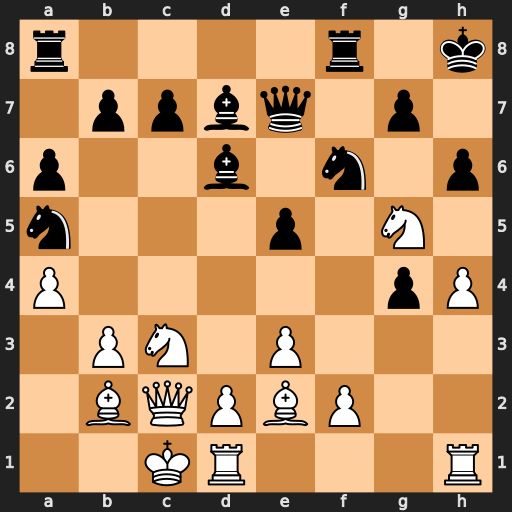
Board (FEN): r4r1k/1ppbq1p1/p2b1n1p/n3p1N1/P5pP/1PN1P3/1BQPBP2/2KR3R
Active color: w
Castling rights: -
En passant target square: -
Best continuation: Nd5 Nxb3+ Kb1